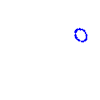
Particle: pion